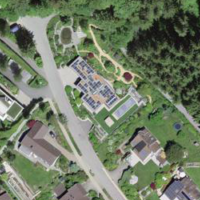
EUNIS habitat code: 55
Species observed at this site:
Echium vulgare
Lonicera acuminata